Interaction volume radius: 10 \u00c5
Interaction volume height: 35 \u00c5
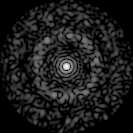
Disorder parameter: 0.8346